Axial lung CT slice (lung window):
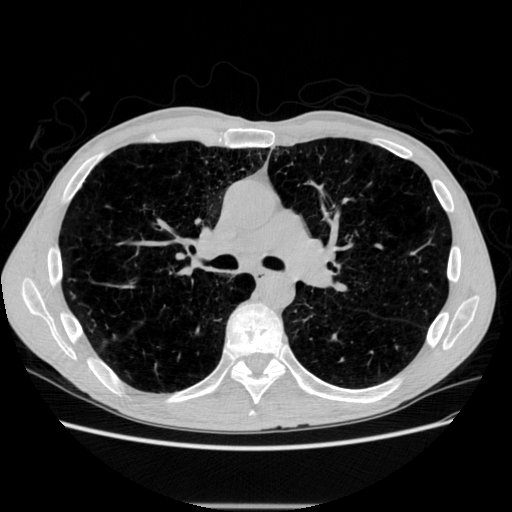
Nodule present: no